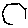
Label: hexagon